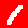
Digit: 1